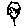
Label: hexagon